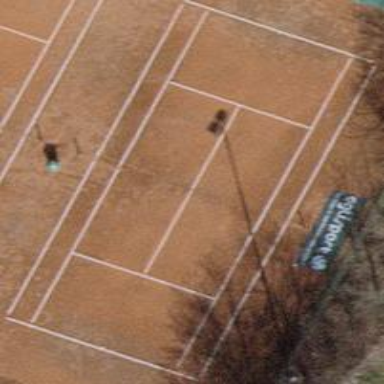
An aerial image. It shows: Tennis court with tartan surface located on pitch designated for leisure land.